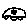
Label: car